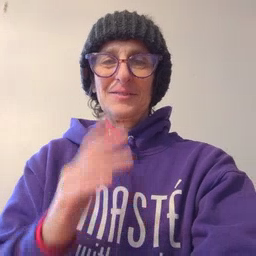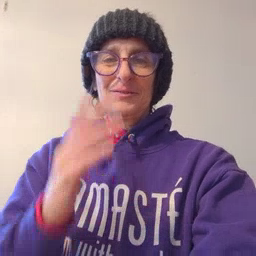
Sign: tree